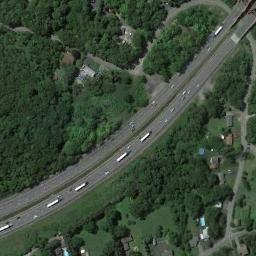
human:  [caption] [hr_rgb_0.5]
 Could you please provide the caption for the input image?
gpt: A freeway with a small bend goes through the forest with many trees and some houses .

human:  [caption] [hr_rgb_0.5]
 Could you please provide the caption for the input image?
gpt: The freeway goes through the forest with many cars .

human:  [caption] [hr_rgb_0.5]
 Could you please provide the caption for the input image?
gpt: There was a line of white cars on the motorway .

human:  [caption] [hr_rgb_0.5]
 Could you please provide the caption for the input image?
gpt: The freeway is surrounded by a large green forest with many buildings, And there are many cars on the freeway .

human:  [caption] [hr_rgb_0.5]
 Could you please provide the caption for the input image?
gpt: There are many green trees beside the freeway .